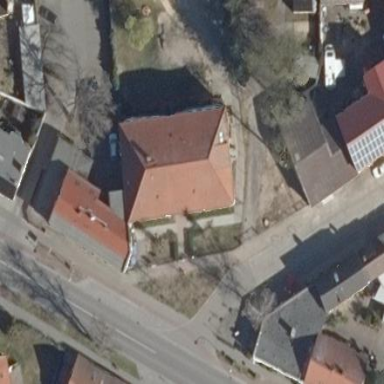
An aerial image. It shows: Building with hipped roof made of red roof tiles.